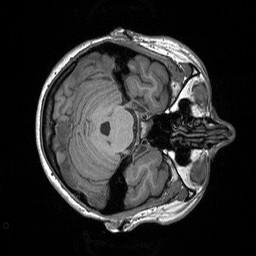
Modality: T1w
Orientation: axial
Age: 22
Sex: female
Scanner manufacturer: siemens
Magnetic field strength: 3 T
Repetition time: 1.9 s
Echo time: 0.00227 s